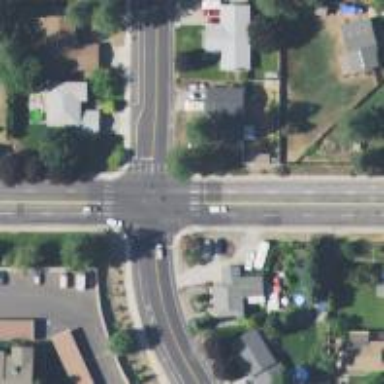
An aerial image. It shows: Marked crossing on the road.